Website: home-depot
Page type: customer-info-address
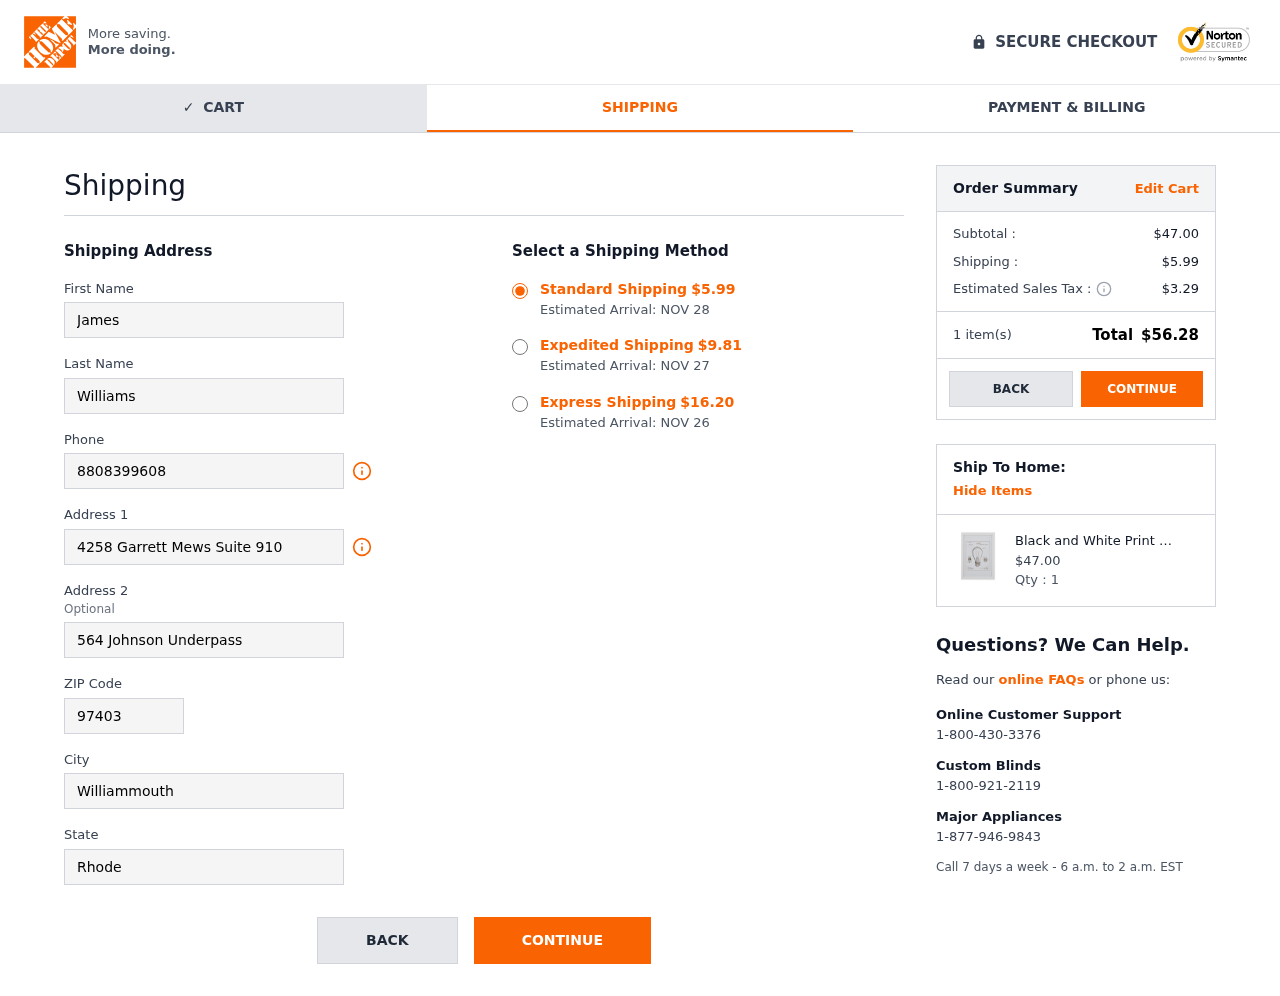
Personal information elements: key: PII_CITY
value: Williammouth
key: PII_FIRSTNAME
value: James
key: PII_LASTNAME
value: Williams
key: PII_PHONE
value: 8808399608
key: PII_POSTCODE
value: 97403
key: PII_STATE
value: Rhode Island
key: PII_STREET
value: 4258 Garrett Mews Suite 910
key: PII_STREET2
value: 564 Johnson Underpass
Product elements: key: PRODUCT1_NAME
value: Black and White Print of 1891 Bulb in White Frame, 15" x 21"
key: PRODUCT1_PRICE
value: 47
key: PRODUCT1_QUANTITY
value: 1
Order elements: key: ORDER_SHIPPING_COST
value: $5.99
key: ORDER_DELIVERY_DATE
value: Estimated Arrival: NOV 28
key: ORDER_SHIPPING_COST_EXPEDITED
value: $9.81
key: ORDER_DELIVERY_DATE_EXPEDITED
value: Estimated Arrival: NOV 27
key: ORDER_SHIPPING_COST_EXPRESS
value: $16.20
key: ORDER_DELIVERY_DATE_EXPRESS
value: Estimated Arrival: NOV 26
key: ORDER_SUBTOTAL
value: $47.00
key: ORDER_TAX
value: $3.29
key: ORDER_NUM_ITEMS
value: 1 item(s)
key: ORDER_TOTAL
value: $56.28